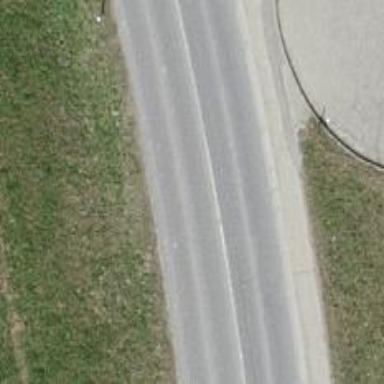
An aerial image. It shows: Secondary road.